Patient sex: M
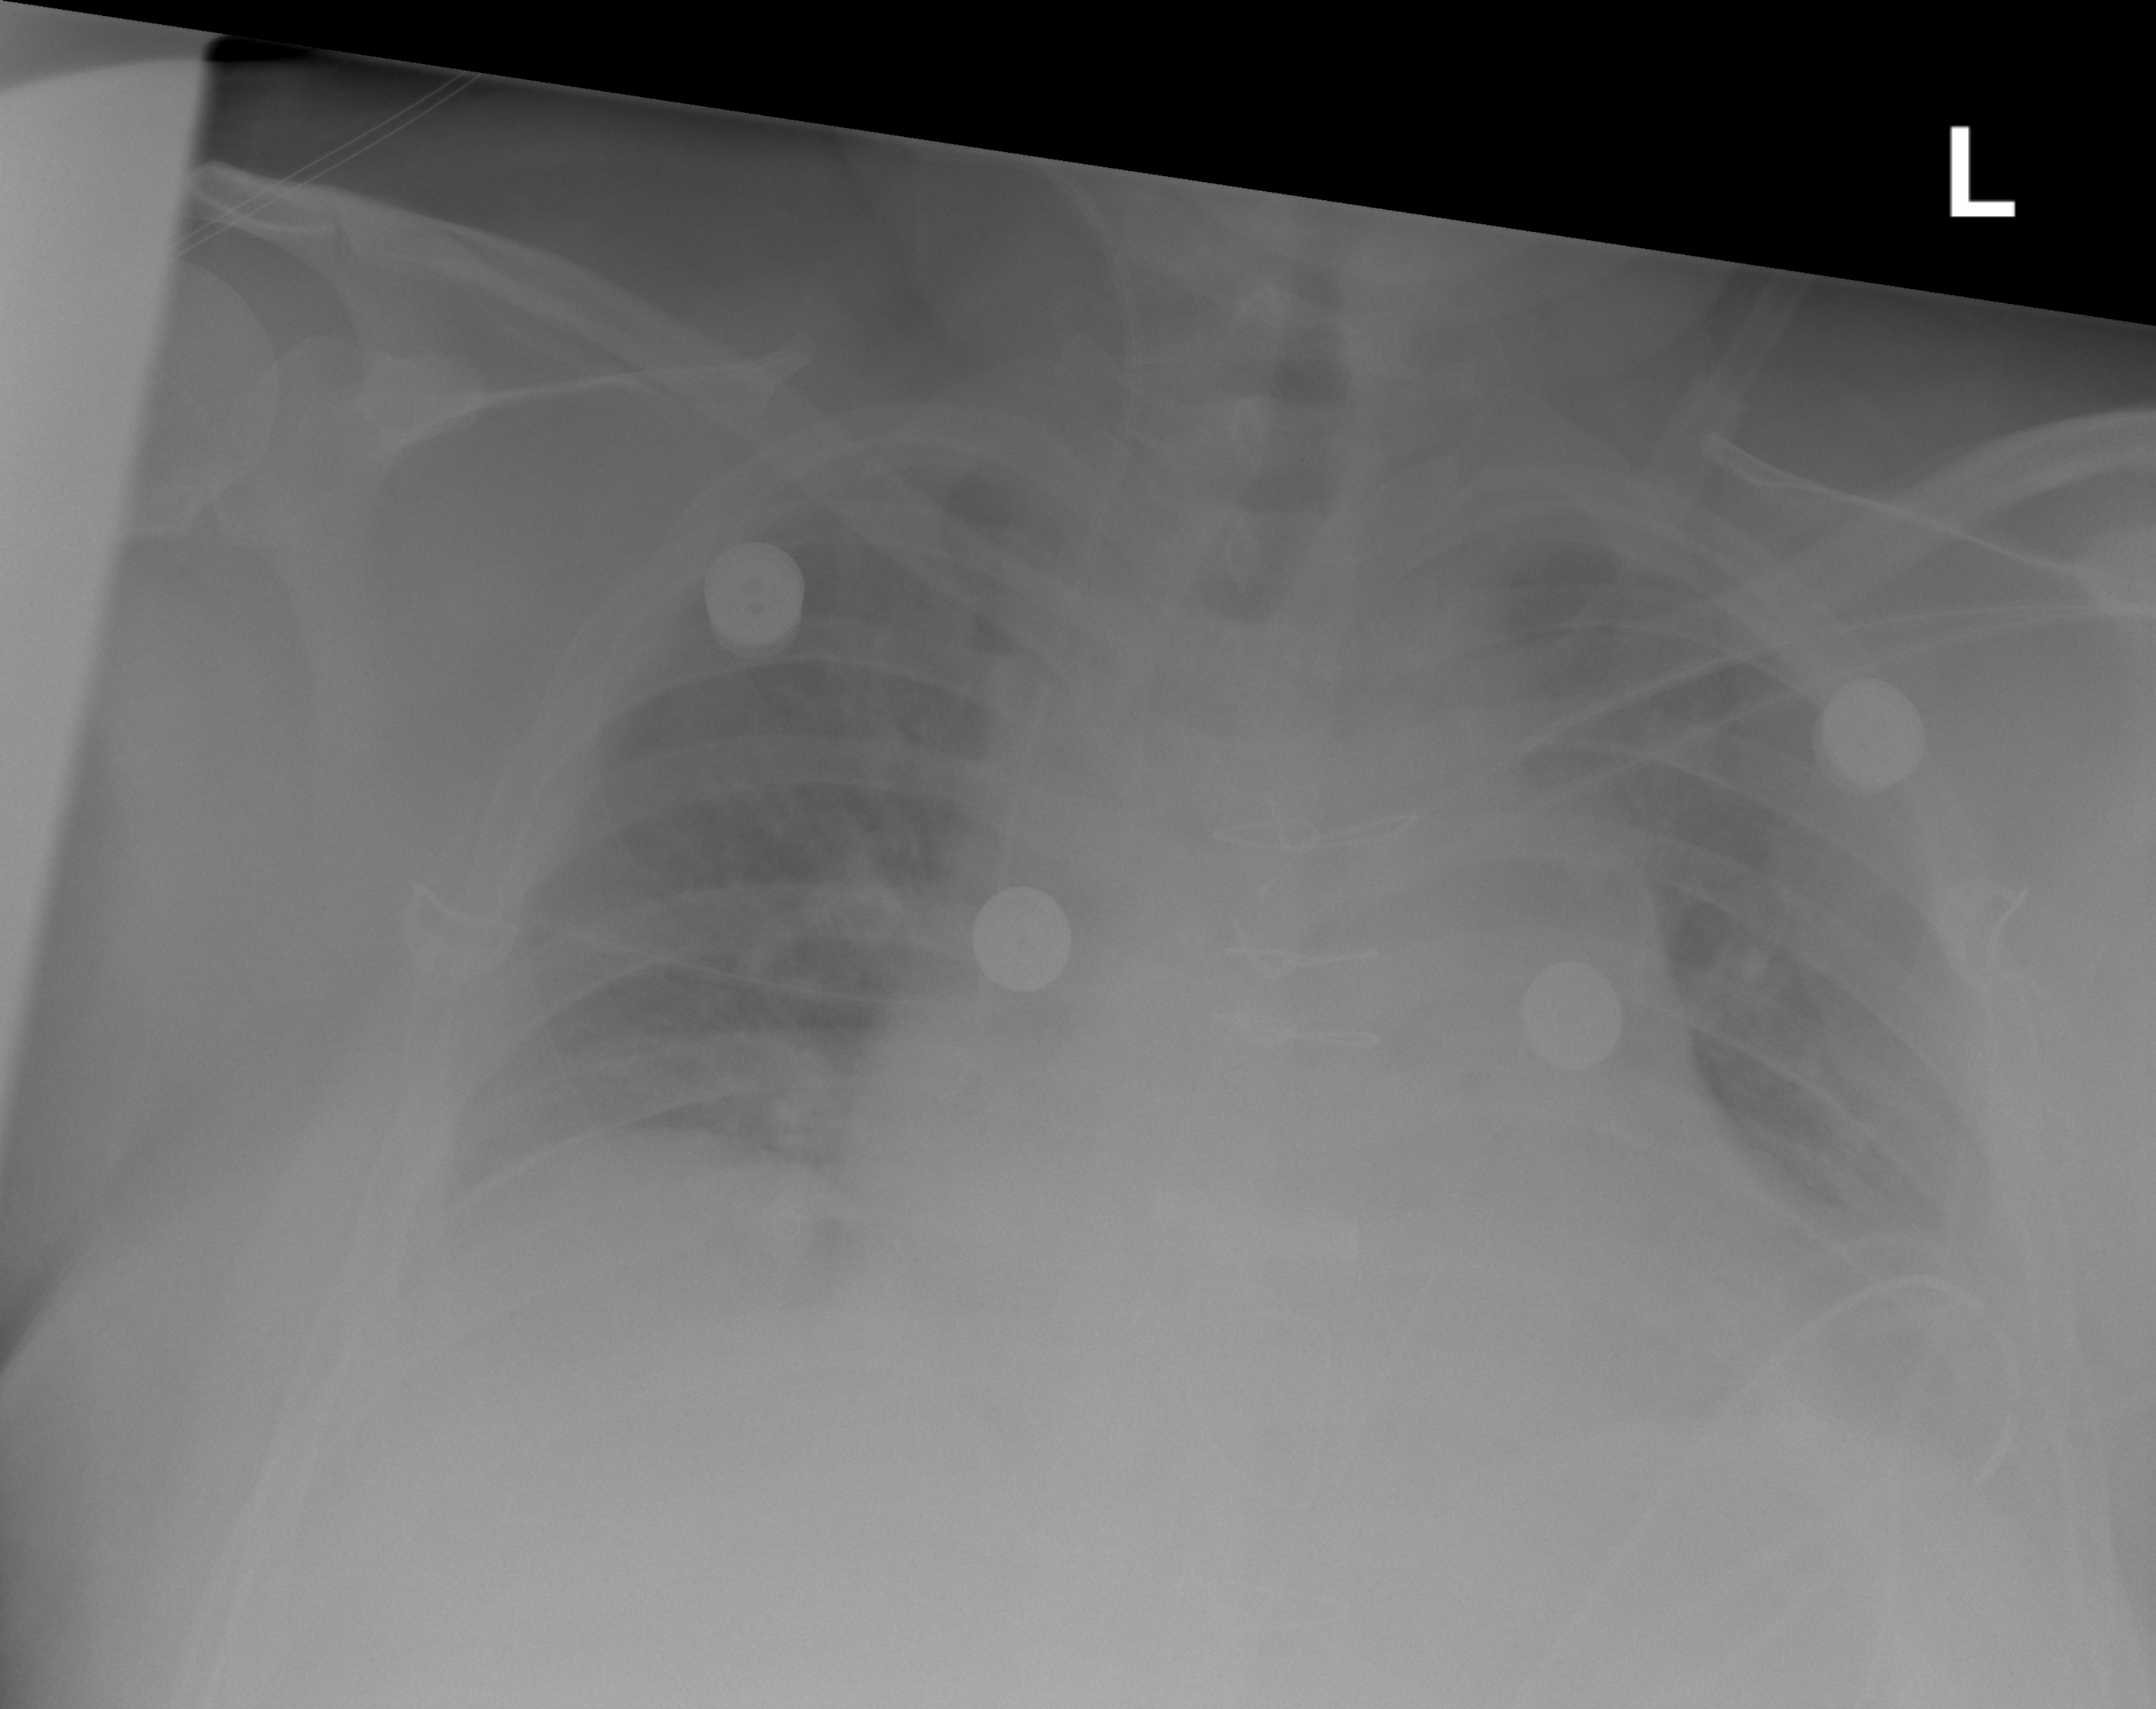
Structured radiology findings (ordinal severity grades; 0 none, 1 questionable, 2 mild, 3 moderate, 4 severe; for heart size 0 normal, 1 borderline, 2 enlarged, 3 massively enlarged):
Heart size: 2
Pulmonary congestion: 2
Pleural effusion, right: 0
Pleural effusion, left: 0
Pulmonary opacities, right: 0
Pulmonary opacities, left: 0
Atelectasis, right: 0
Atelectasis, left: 2